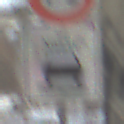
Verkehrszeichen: BeiNaesse
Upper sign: Geschwindigkeit70
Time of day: MorningAfternoon
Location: Roofed (Suburban)
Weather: PartlyCloudy
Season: Winter
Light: Natural